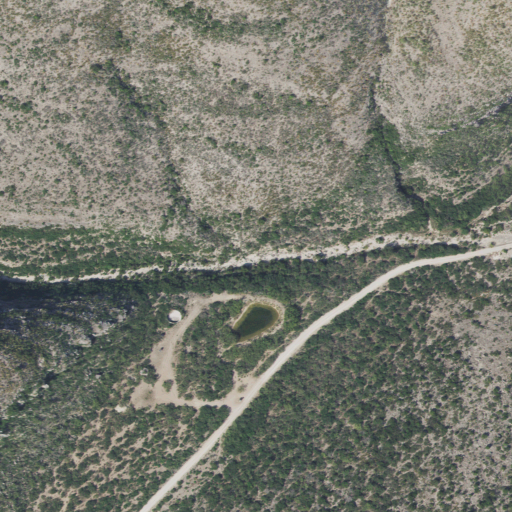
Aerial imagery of valley in Texas named Sycamore Canyon containing only shrub